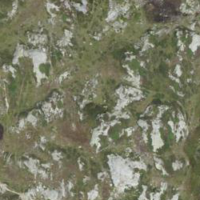
EUNIS habitat code: 31
Species observed at this site:
Oenanthe oenanthe
Motacilla alba
Anthus spinoletta